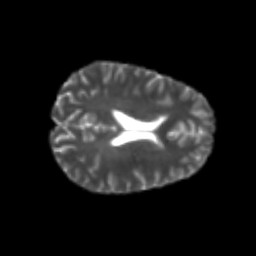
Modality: T2w
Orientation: axial
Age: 26
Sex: female
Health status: healthy
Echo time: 0.074 s